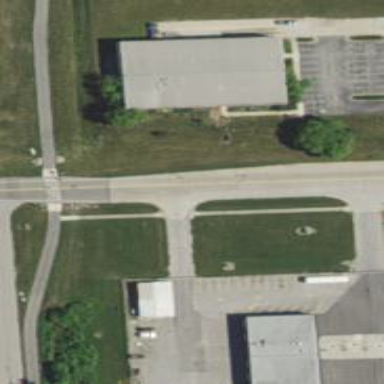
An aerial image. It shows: Secondary road with separate sidewalk.